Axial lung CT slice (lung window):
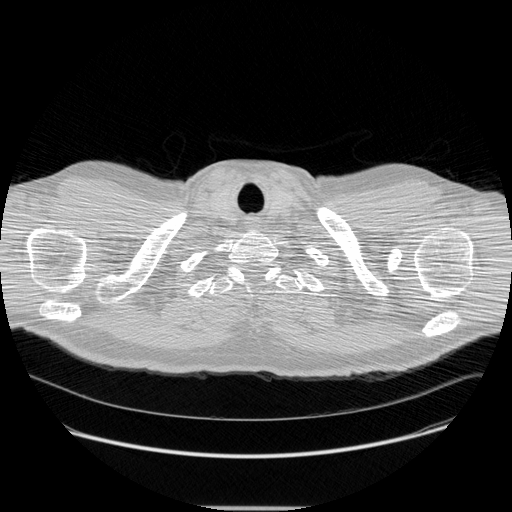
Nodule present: no